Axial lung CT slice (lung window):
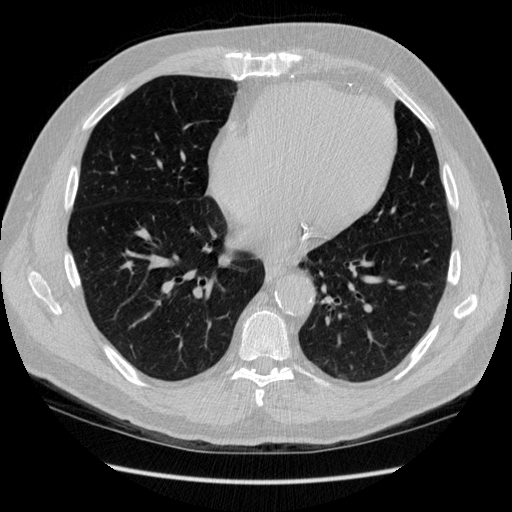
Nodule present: no